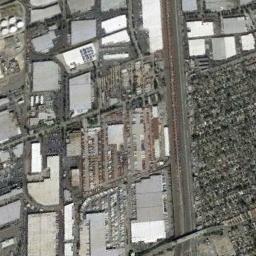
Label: industrial_area